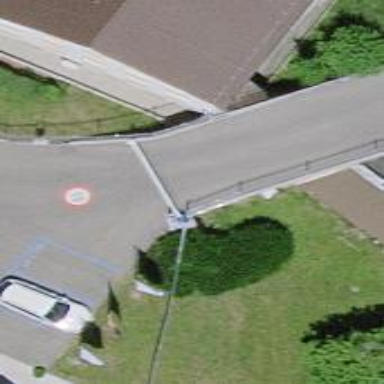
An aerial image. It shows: Lift gate barrier.